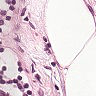
Metastatic tissue present: no